Question: I suspect the answer to this question is rather simple and I just don't know what it is.
Long story short, I want to display a dotplot of the random intercepts and slopes from a model I am estimating. I'm using the 'ggCaterpillar' function helpfully introduced <URL>.
Consider this minimum working example that comes standard in the 'lme4' package, along with the 'ggCaterpillar' function.
'''
## https://stackoverflow.com/questions/<PHONE>/in-r-plotting-random-effects-from-lmer-lme4-package-using-qqmath-or-dotplot
ggCaterpillar <- function(re, QQ=TRUE, likeDotplot=TRUE) {
require(ggplot2)
f <- function(x) {
pv <- attr(x, "postVar")
cols <- 1:(dim(pv)[1])
se <- unlist(lapply(cols, function(i) sqrt(pv[i, i, ])))
ord <- unlist(lapply(x, order)) + rep((0:(ncol(x) - 1)) * nrow(x), each=nrow(x))
pDf <- data.frame(y=unlist(x)[ord],
ci=1.96*se[ord],
nQQ=rep(qnorm(ppoints(nrow(x))), ncol(x)),
ID=factor(rep(rownames(x), ncol(x))[ord], levels=rownames(x)[ord]),
ind=gl(ncol(x), nrow(x), labels=names(x)))
if(QQ) { ## normal QQ-plot
p <- ggplot(pDf, aes(nQQ, y))
p <- p + facet_wrap(~ ind, scales="free")
p <- p + xlab("Standard normal quantiles") + ylab("Random effect quantiles")
} else { ## caterpillar dotplot
p <- ggplot(pDf, aes(ID, y)) + coord_flip()
if(likeDotplot) { ## imitate dotplot() -> same scales for random effects
p <- p + facet_wrap(~ ind)
} else { ## different scales for random effects
p <- p + facet_grid(ind ~ ., scales="free_y")
}
p <- p + xlab("Levels") + ylab("Random effects")
}
p <- p + theme(legend.position="none")
p <- p + geom_hline(yintercept=0)
p <- p + geom_errorbar(aes(ymin=y-ci, ymax=y+ci), width=0, colour="black")
p <- p + geom_point(aes(size=1.2), colour="blue")
return(p)
}
lapply(re, f)
}
library(lme4)
fit <- lmer(Reaction ~ Days + (Days|Subject), sleepstudy)
ggCaterpillar(ranef(fit,condVar=TRUE), QQ=FALSE, likeDotplot=TRUE)[["Subject"]]
'''
The graph I get looks like this.

How can I order the graph so the plots are ordered by increasing value of the random effect (e.g. 308, 309, 310... in the sleepstudy case)?
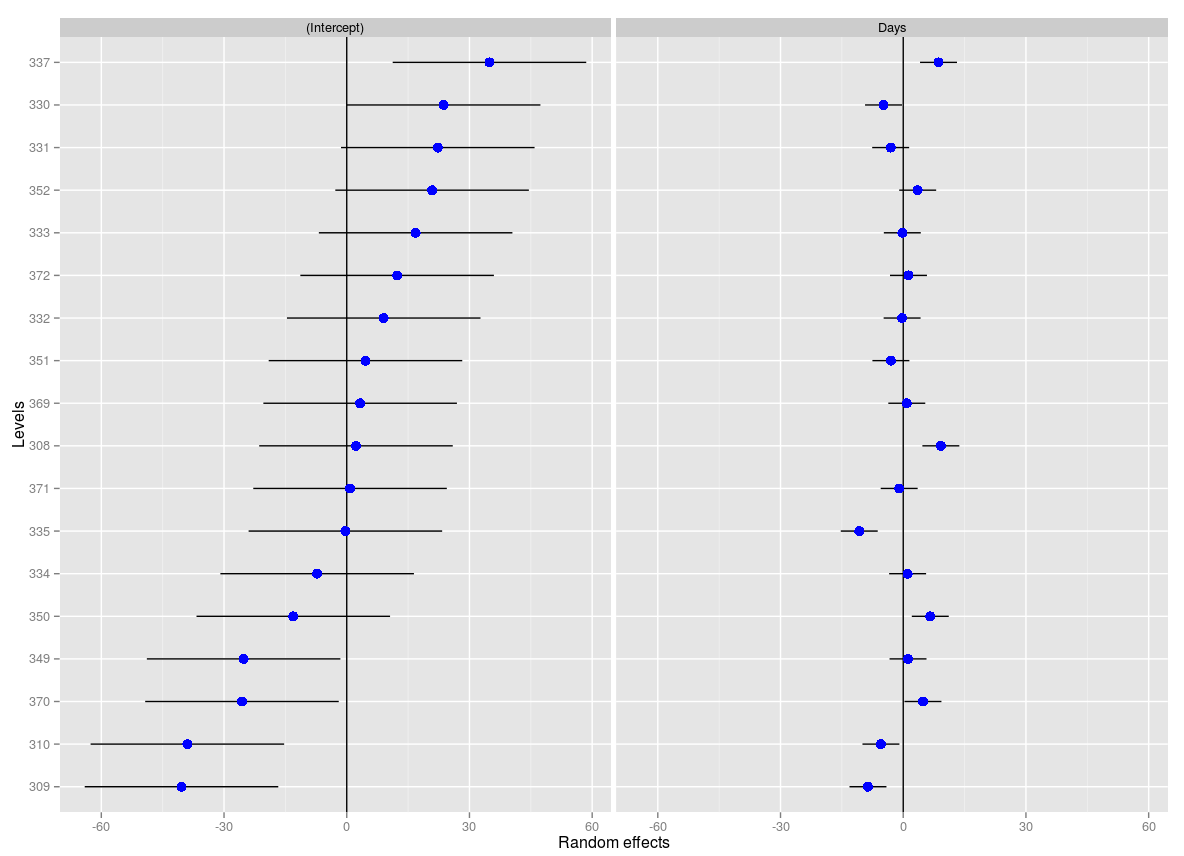
Answer: In the part of the function where 'ord' and 'pDf' are created the rows are reordered by size of the intercept. We can make that part optional like in the updated function below:
'''
require(ggplot2)
ggCaterpillar <- function(re, QQ=TRUE, likeDotplot=TRUE, reorder=TRUE) {
require(ggplot2)
f <- function(x) {
pv <- attr(x, "postVar")
cols <- 1:(dim(pv)[1])
se <- unlist(lapply(cols, function(i) sqrt(pv[i, i, ])))
if (reorder) {
ord <- unlist(lapply(x, order)) + rep((0:(ncol(x) - 1)) * nrow(x), each=nrow(x))
pDf <- data.frame(y=unlist(x)[ord],
ci=1.96*se[ord],
nQQ=rep(qnorm(ppoints(nrow(x))), ncol(x)),
ID=factor(rep(rownames(x), ncol(x))[ord], levels=rownames(x)[ord]),
ind=gl(ncol(x), nrow(x), labels=names(x)))
} else {
pDf <- data.frame(y=unlist(x),
ci=1.96*se,
nQQ=rep(qnorm(ppoints(nrow(x))), ncol(x)),
ID=factor(rep(rownames(x), ncol(x)), levels=rownames(x)),
ind=gl(ncol(x), nrow(x), labels=names(x)))
}
if(QQ) { ## normal QQ-plot
p <- ggplot(pDf, aes(nQQ, y))
p <- p + facet_wrap(~ ind, scales="free")
p <- p + xlab("Standard normal quantiles") + ylab("Random effect quantiles")
} else { ## caterpillar dotplot
p <- ggplot(pDf, aes(ID, y)) + coord_flip()
if(likeDotplot) { ## imitate dotplot() -> same scales for random effects
p <- p + facet_wrap(~ ind)
} else { ## different scales for random effects
p <- p + facet_grid(ind ~ ., scales="free_y")
}
p <- p + xlab("Levels") + ylab("Random effects")
}
p <- p + theme(legend.position="none")
p <- p + geom_hline(yintercept=0)
p <- p + geom_errorbar(aes(ymin=y-ci, ymax=y+ci), width=0, colour="black")
p <- p + geom_point(aes(size=1.2), colour="blue")
return(p)
}
lapply(re, f)
}
'''
If we now call the function with 'reorder = FALSE' we get the original order of the rows:
'''
ggCaterpillar(ranef(fit,condVar=TRUE), QQ=FALSE, likeDotplot=TRUE, reorder=FALSE)[["Subject"]]
'''
<URL>
You can reorder rows before plotting if you'd like, for example to reverse the order:
'''
ref <- ranef(fit,condVar=TRUE)
ref$Subject <- ref$Subject[nrow(ref$Subject):1, ]
ggCaterpillar(ref, QQ=FALSE, likeDotplot=TRUE, reorder=FALSE)[["Subject"]]
'''
<URL>